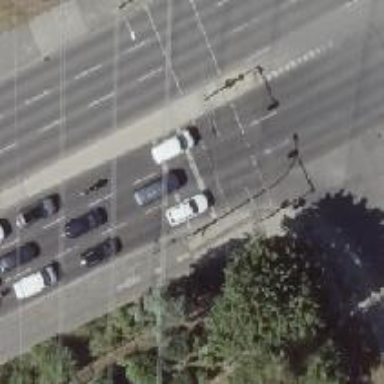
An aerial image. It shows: Crossing with traffic signals.